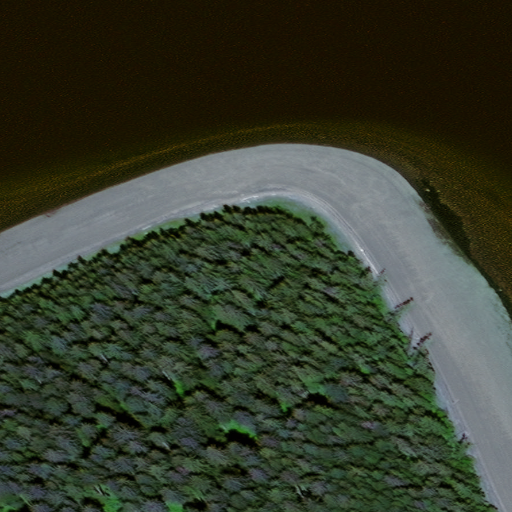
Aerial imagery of cape in Alaska named Point Young containing only unknown